Question: I have a Silverlight navigation application, that for some reason when showing a data grid it consumes the entire processor...
For instance: <URL>

I do not know why it is doing this, it shouldnt be refreshing the grid, if I put a breakpoint on PropertyChanged, there are no properties changing...
I have tracked this down to showing a control that is showing a scroll bar (TreeView, DataGrid) when this is shown, the processor tries to reach the maximum framerate allowed (60) and clogs the CPU... I can turn this down, but the point is that it should not constantly be trying to reach this rate, it normally only refreshes the UI when something changes, but now it doing it when a scroll bar is presented!! What is going on here?
Has anyone got any ideas on how to go about debugging this?
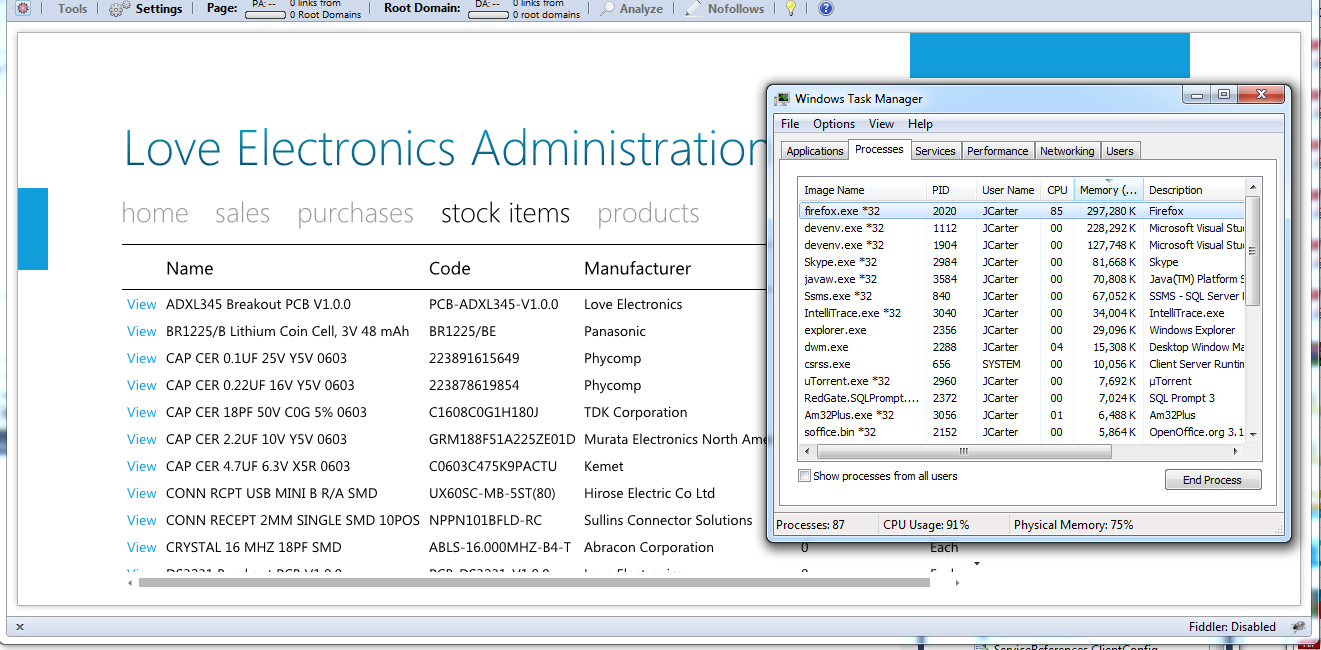
Answer: If you are using the Metro example theme for Silverlight there is a bug where if you are using the BusyIndicator along with having a dropshadow on the main frame CPU usage goes to 100%.